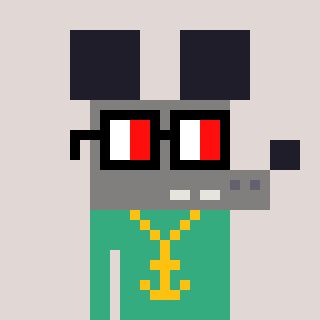
a pixel art character with square glasses with black frames and red eyes, a mouse-shaped head and a teal-colored body on a warm background